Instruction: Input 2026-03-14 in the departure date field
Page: home
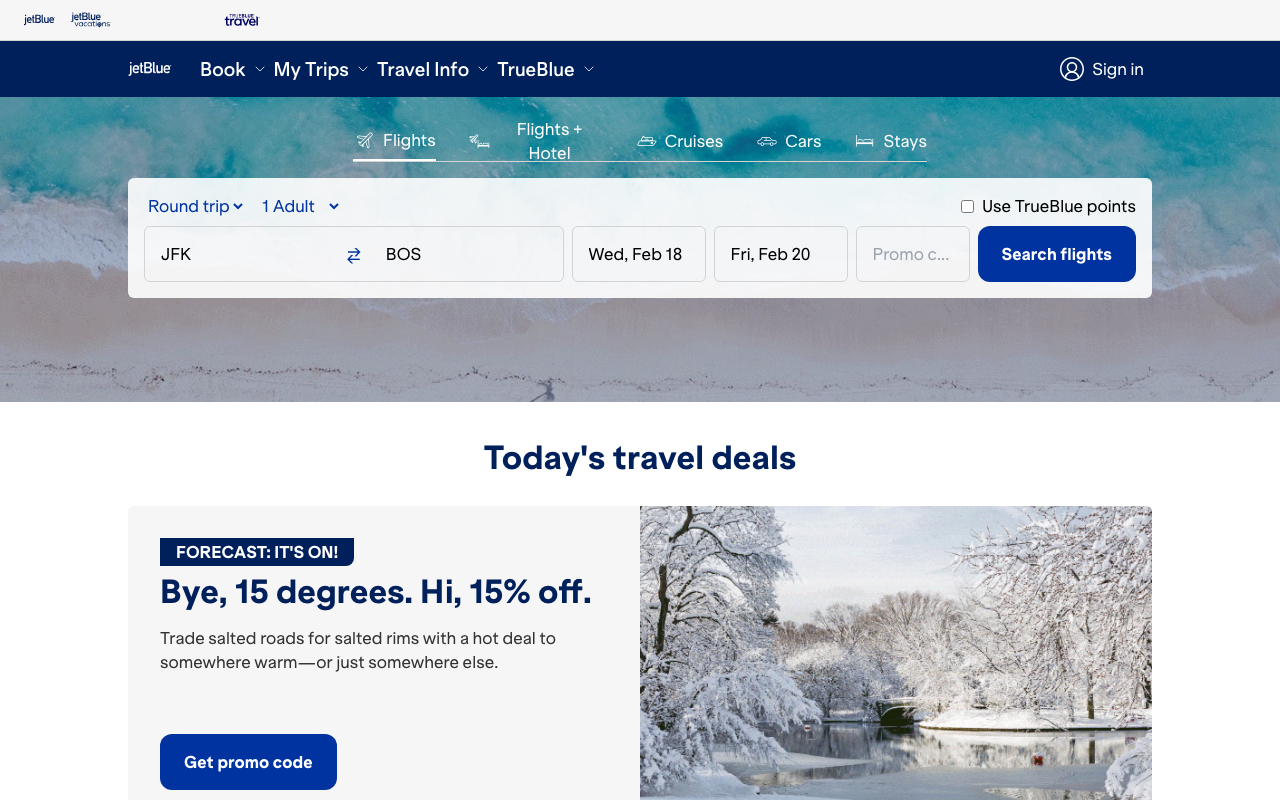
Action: type